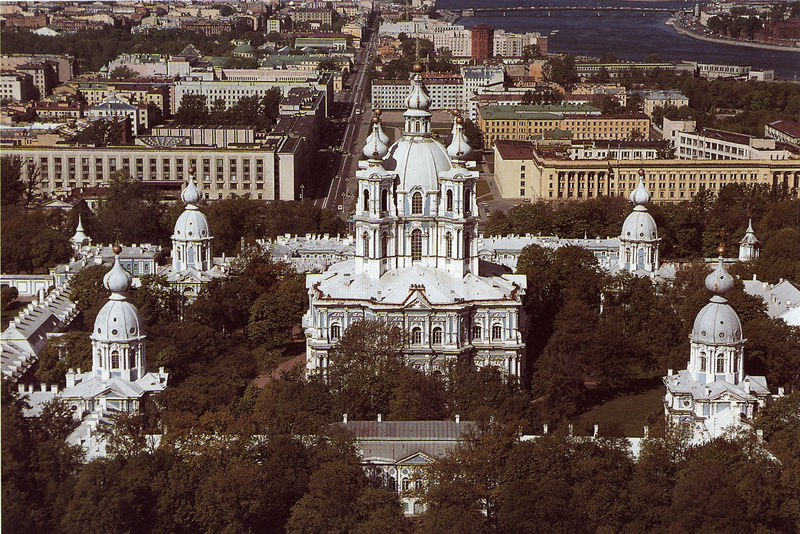
Titel: Smolnyi- Kloster
Künstler: Bartolomeo Francesco Rastrelli
Standort: St. Petersburg (EU - Russland)
Schlagwörter: baum, blau, weiß, bäume, fluss, stadt, fenster, straße, anlage, dach, haus, park, parkanlage, schloss, barock, häuser, brücke, kirche, insel, gold, spitzen, wald, turm, fassaden, dächer, mauer, kuppel, edel, foto, fotografie, stadtansicht, burg, kloster, türmchen, türme, zwiebelturm, zwiebeltürme, palast, rundfenster, dom, groß, mauern, kapelle, wien, zentralbau, straßenzug, budapest, schlosskirche, von oben, osteuropa, st. petersburg, moderne bauten